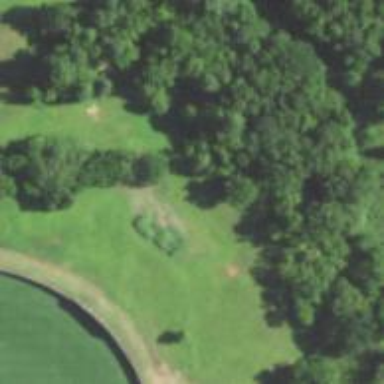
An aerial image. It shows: Disc golf hole.